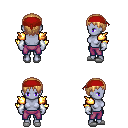
a pixel art fantasy rpg character, female body template, dark elf, purple skin, gold arm armor, magenta pants, light blonde plain hairstyle, red bandana, white cloth bracers, white slippers, four views (front, back, left, right), 2x2 character sprite sheet, small pixel art, hard edges, no anti-aliasing